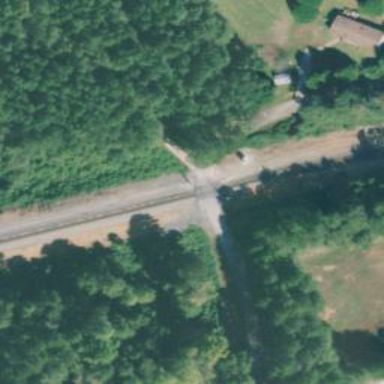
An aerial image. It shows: Railway track.